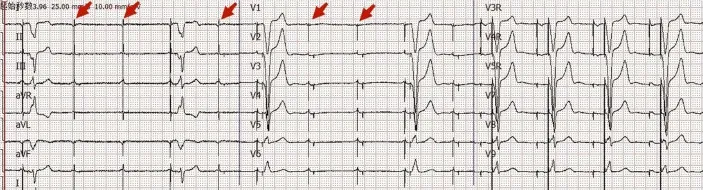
Eighteen-channel surface ECG. ECG on admission showed transient loss of ventricular pacing capture.
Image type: electrography (ekg)